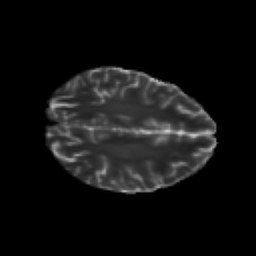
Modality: T2w
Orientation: axial
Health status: healthy
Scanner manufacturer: siemens
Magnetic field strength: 3 T
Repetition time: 10 s
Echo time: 0.092 s